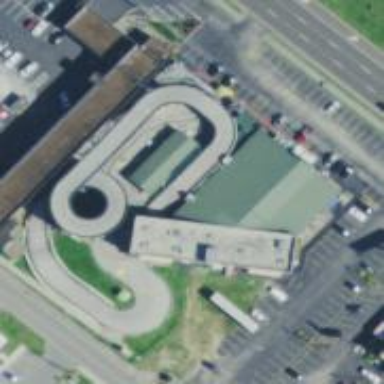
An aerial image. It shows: Karting raceway road for racing enthusiasts.